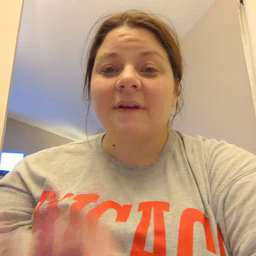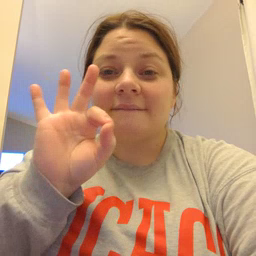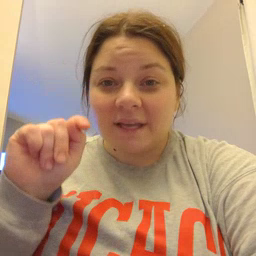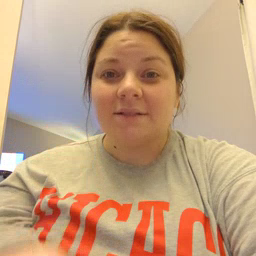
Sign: feet